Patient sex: M
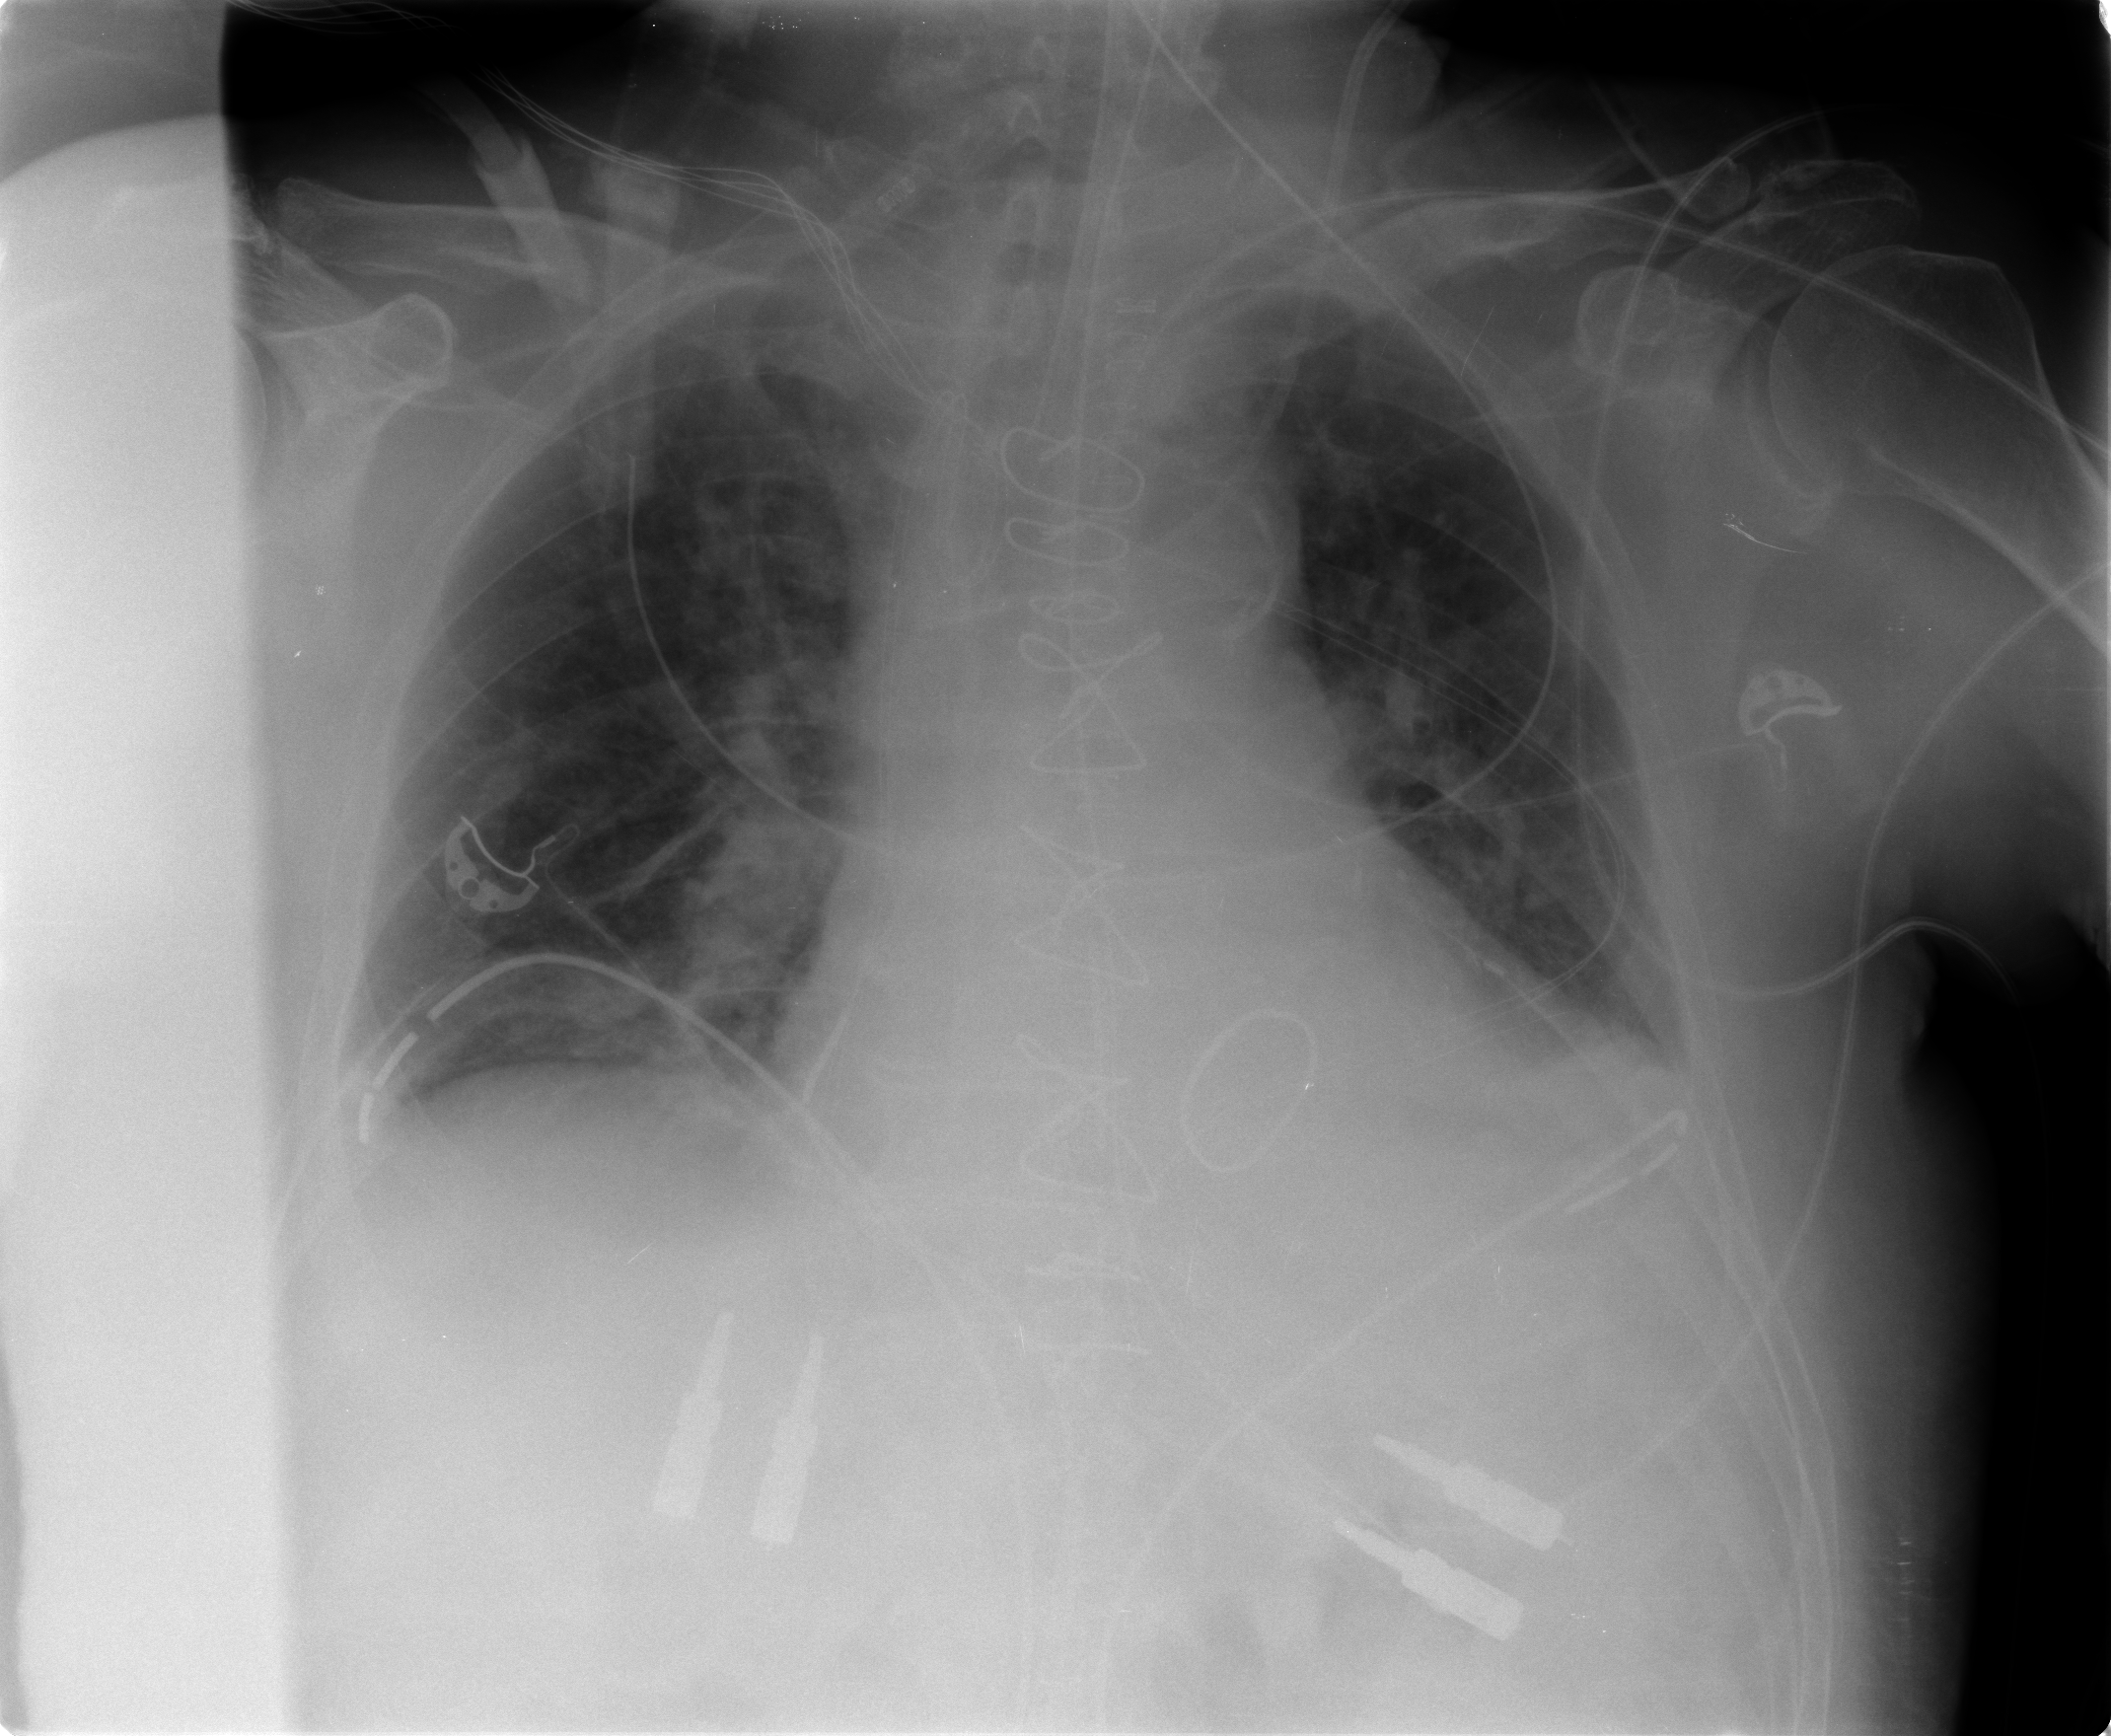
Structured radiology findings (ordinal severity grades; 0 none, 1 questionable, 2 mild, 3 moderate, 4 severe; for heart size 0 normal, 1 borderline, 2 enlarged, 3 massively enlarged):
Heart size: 2
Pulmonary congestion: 2
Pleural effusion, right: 1
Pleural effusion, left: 1
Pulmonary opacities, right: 2
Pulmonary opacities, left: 1
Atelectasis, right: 2
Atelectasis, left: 2